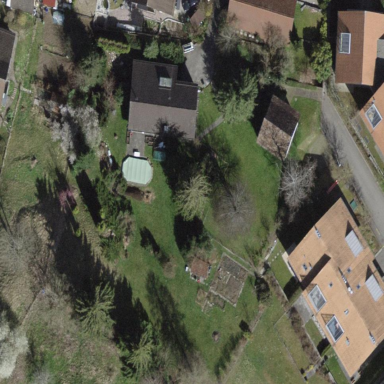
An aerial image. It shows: Garden area designated for leisure land.